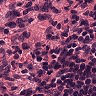
Metastatic tissue present: no